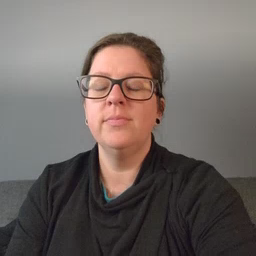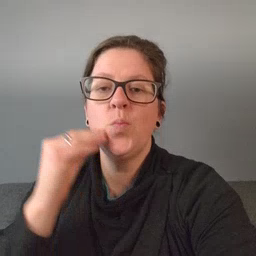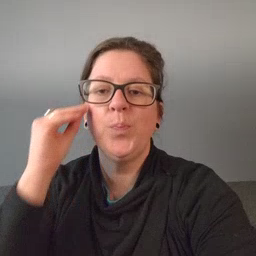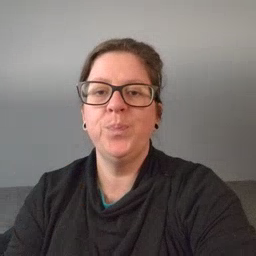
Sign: home